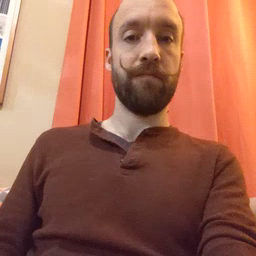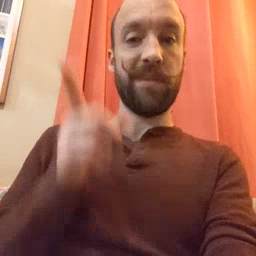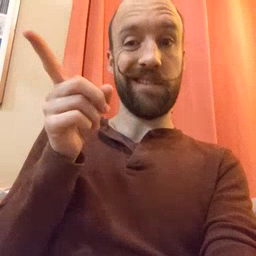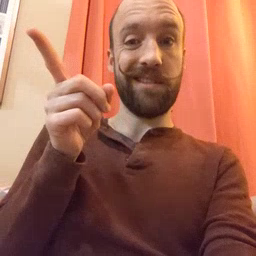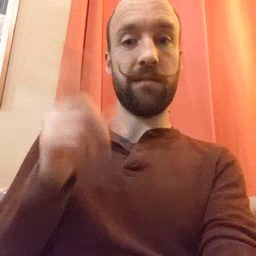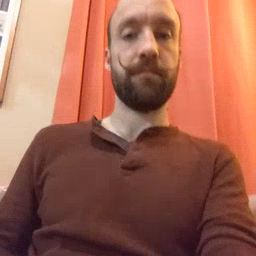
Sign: hesheit